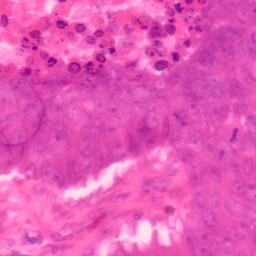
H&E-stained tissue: Colon